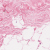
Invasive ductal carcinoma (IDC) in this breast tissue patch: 0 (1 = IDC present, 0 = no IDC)